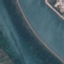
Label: River